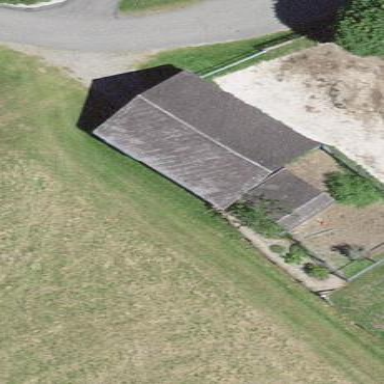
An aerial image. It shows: Rural barn.